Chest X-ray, AP view. Patient: 62 years old, sex M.
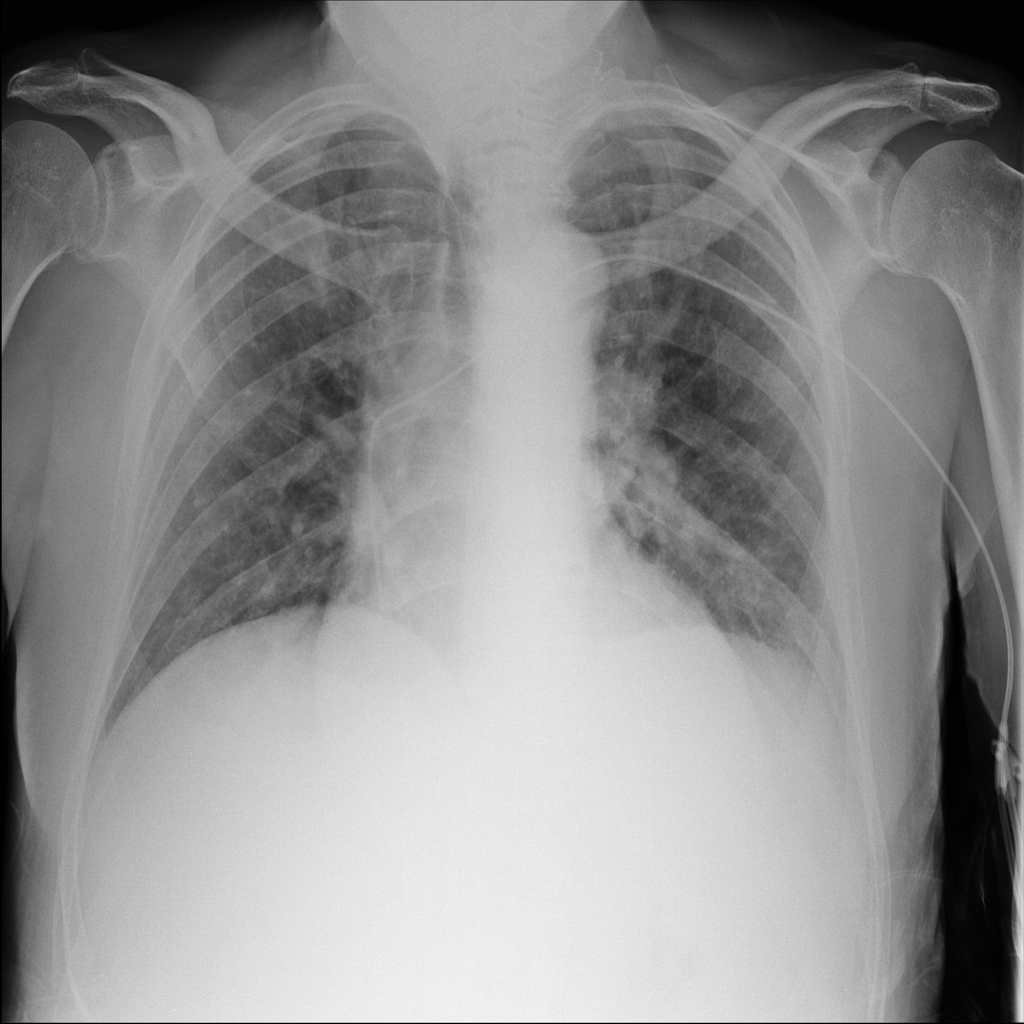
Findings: No Finding